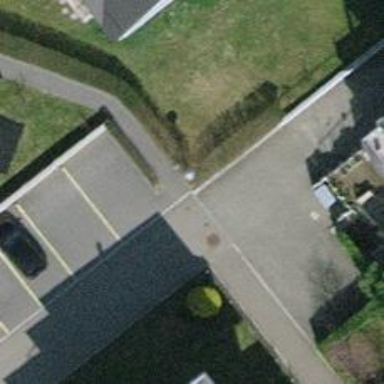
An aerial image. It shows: Hedge acting as barrier.